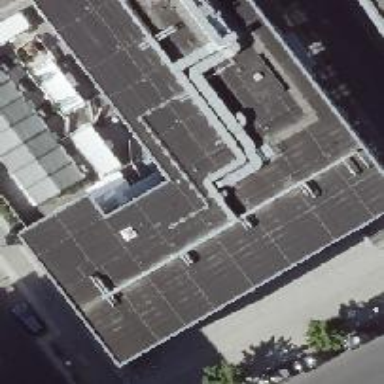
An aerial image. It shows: Hospital building with flat roof.